Field crop: tomato
Growth stage: 1
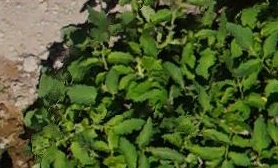
Species: tomato